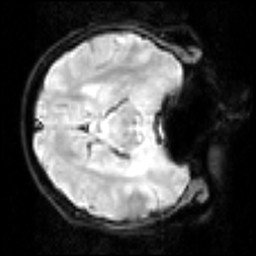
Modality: inplaneT2
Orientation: axial
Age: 19
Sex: male